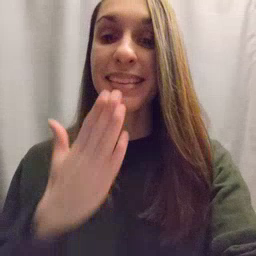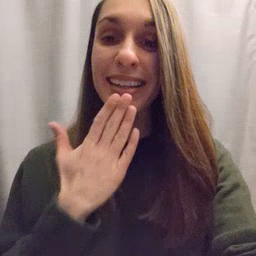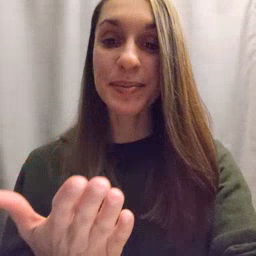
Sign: thankyou